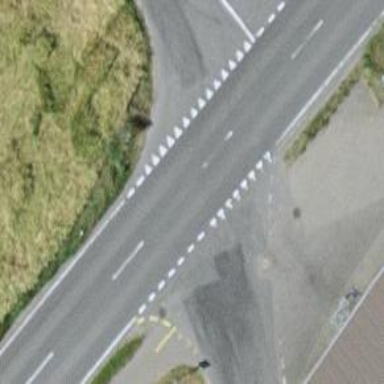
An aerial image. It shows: Road with "give way" sign.